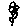
Label: flower